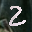
Label: 2